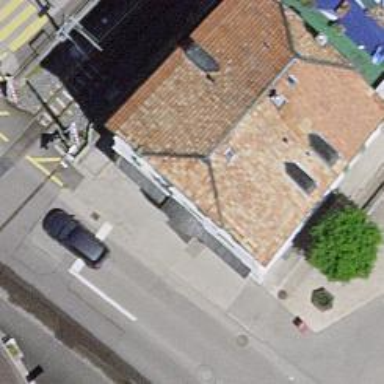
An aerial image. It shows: Convenience shop.